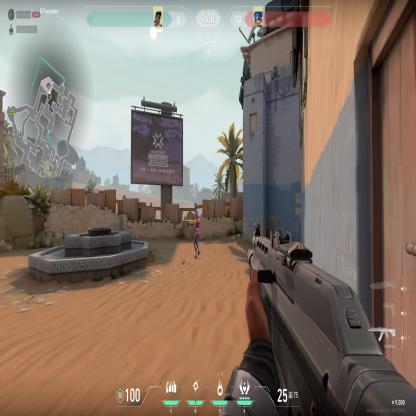
Label: enemy